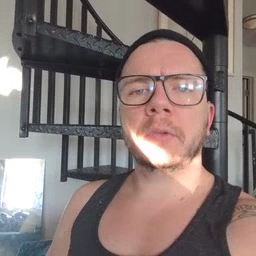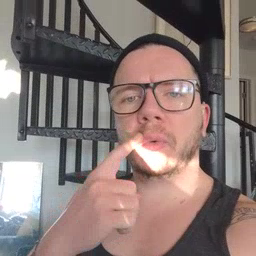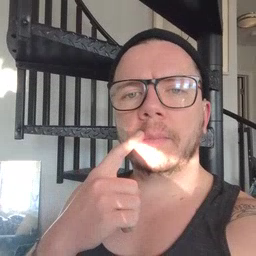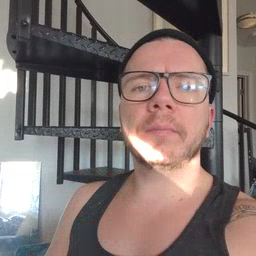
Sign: tooth